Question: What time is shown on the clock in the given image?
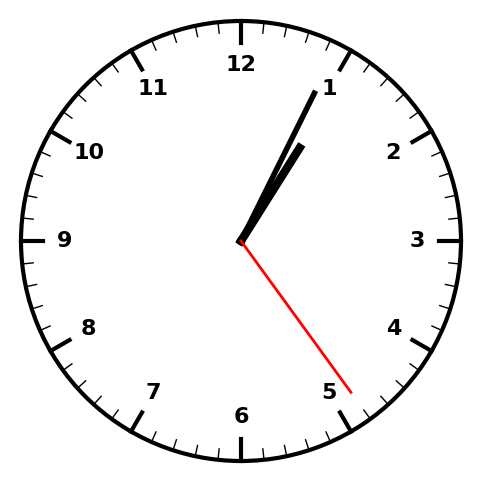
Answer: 01:04:24